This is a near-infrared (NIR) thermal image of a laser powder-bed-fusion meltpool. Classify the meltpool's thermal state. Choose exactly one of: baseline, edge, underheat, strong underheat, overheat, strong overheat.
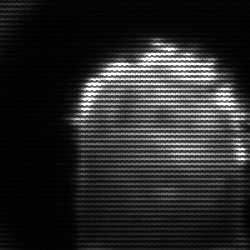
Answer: baseline